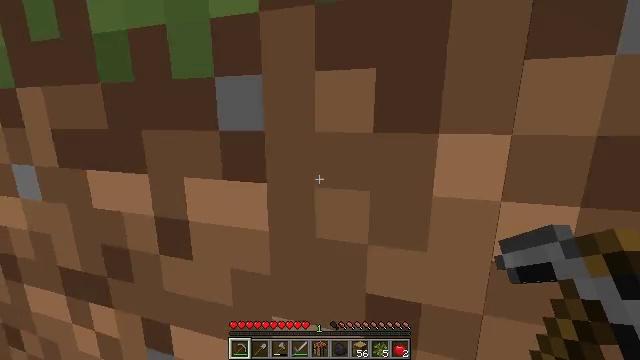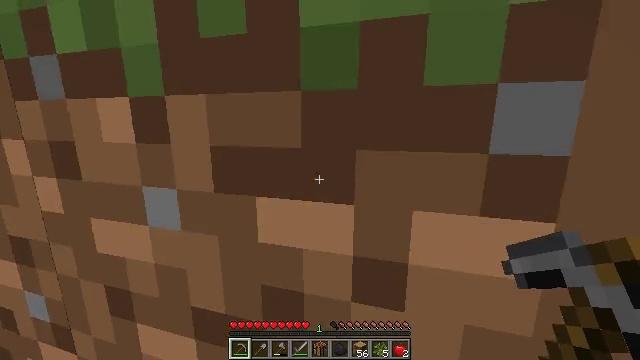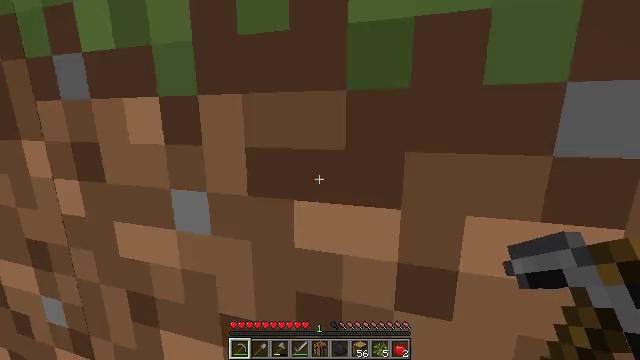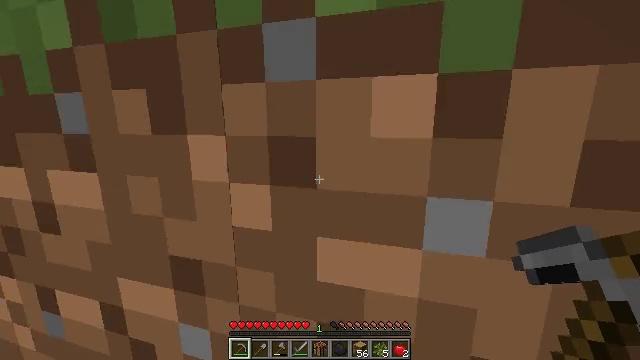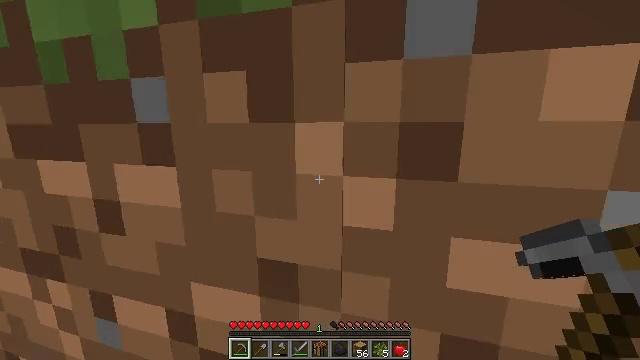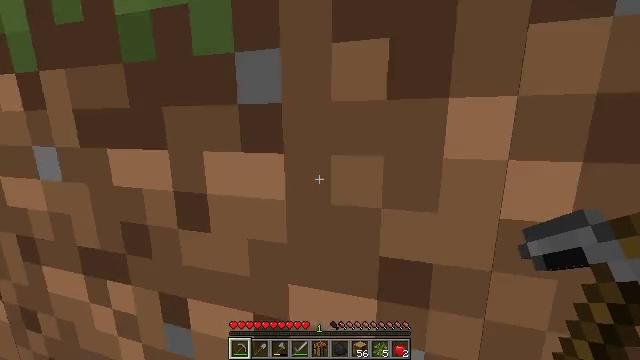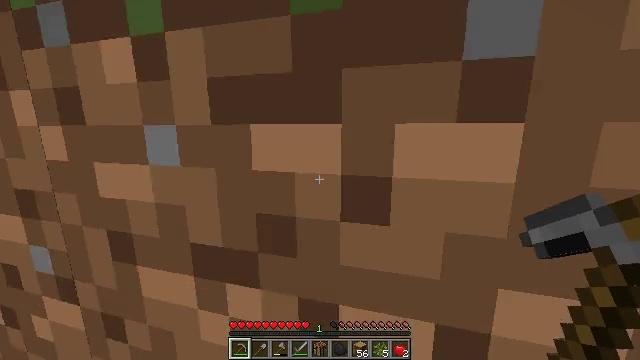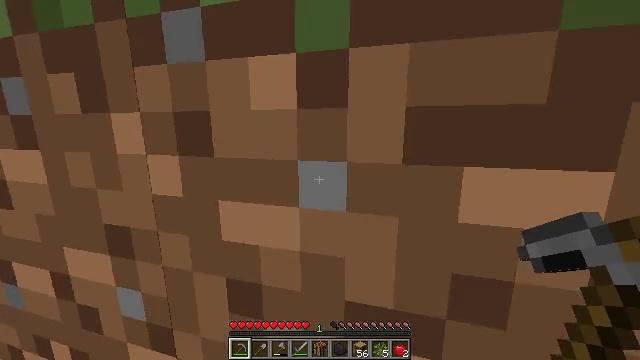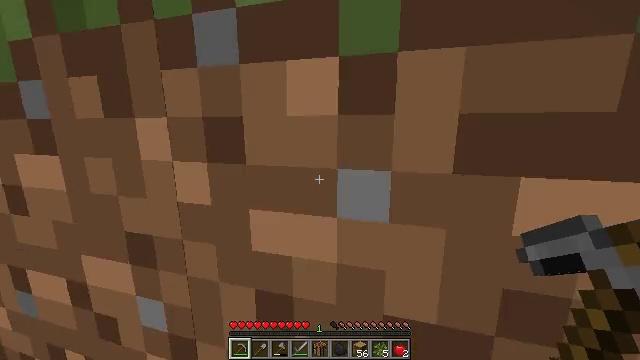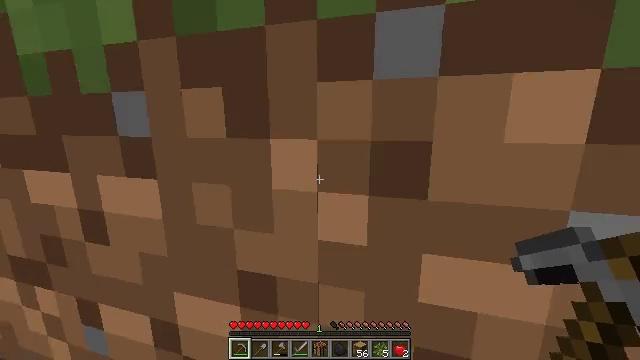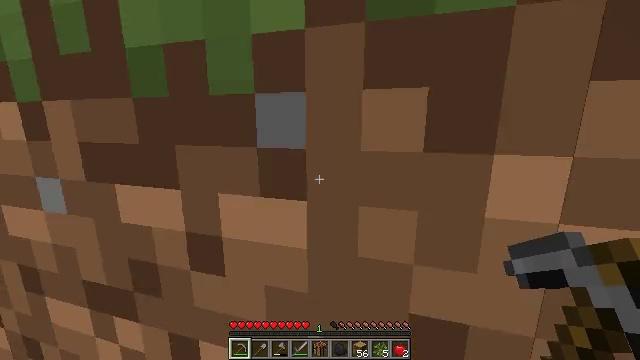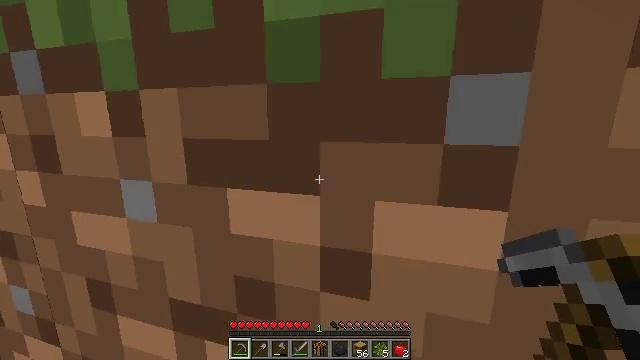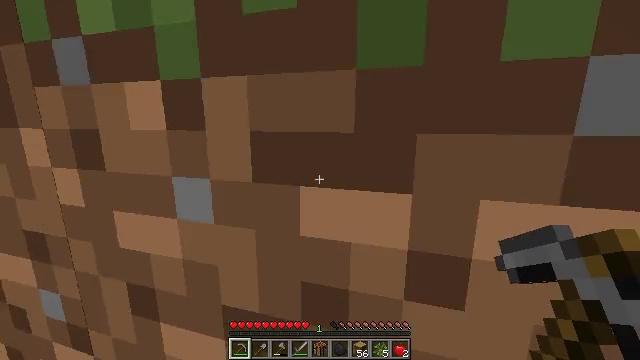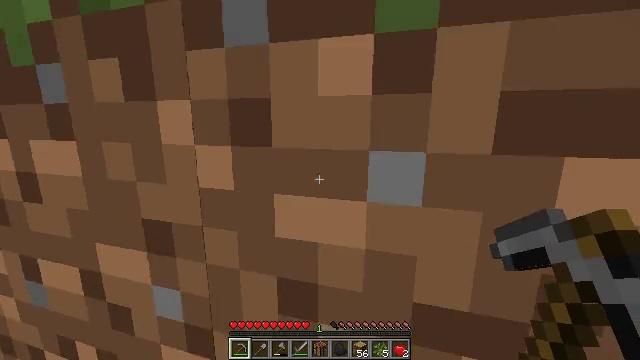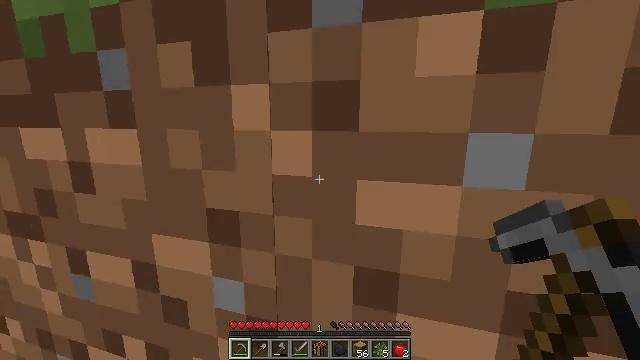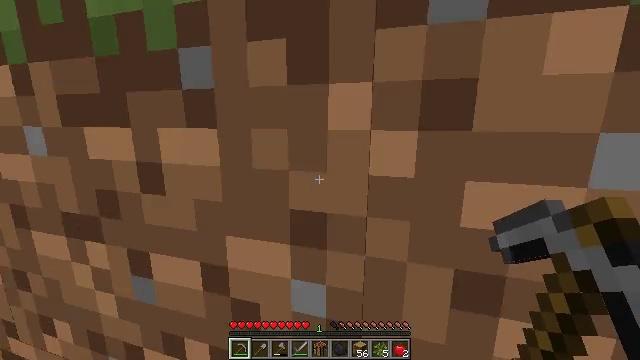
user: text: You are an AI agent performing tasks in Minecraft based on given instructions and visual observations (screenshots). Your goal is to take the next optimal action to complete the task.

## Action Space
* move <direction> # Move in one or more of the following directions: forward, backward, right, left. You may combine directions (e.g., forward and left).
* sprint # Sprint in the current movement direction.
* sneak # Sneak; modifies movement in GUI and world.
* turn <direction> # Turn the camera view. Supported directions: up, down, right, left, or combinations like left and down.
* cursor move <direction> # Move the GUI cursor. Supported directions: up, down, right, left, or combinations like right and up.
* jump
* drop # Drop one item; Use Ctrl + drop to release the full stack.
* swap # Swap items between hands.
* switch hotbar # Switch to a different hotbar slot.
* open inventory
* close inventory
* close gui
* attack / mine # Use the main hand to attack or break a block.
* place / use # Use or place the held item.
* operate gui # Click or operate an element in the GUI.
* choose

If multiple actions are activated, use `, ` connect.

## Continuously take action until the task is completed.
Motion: motion action
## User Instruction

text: Gather hay blocks from the farm.
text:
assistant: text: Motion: move forward and move left
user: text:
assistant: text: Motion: move forward and move left
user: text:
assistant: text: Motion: move forward and move left
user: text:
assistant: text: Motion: move forward and move left
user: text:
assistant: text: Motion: move forward and move left
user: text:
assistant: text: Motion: move forward and move left
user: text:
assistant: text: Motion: move forward and move left
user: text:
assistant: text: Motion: move forward and move left
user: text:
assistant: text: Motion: move forward and move left
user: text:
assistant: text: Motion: move forward and move left
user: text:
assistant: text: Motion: move forward and move left
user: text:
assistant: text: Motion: move forward and move left
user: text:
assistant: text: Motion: move left
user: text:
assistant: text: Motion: move left
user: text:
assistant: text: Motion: move left
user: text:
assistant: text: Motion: move left
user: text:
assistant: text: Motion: move left
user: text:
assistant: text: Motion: move left
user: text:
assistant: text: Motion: move left
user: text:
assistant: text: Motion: move left
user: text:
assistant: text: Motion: move left
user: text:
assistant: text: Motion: move left
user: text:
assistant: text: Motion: move left
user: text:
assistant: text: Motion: move forward and move left
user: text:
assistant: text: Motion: move forward and move left
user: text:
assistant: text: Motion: move forward and move left
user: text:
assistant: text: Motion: move forward and move left
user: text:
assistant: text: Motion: move forward and move left
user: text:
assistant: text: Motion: move forward and move left
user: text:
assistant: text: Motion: move forward and move left